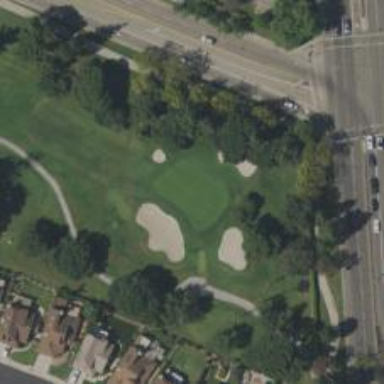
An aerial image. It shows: View of golf hole.